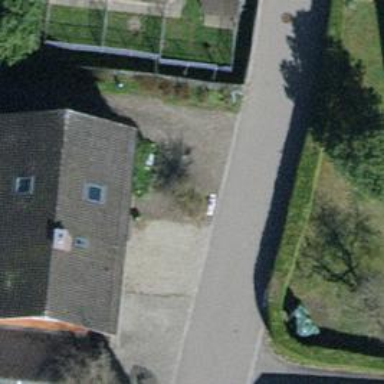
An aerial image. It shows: Building with tiled roof.